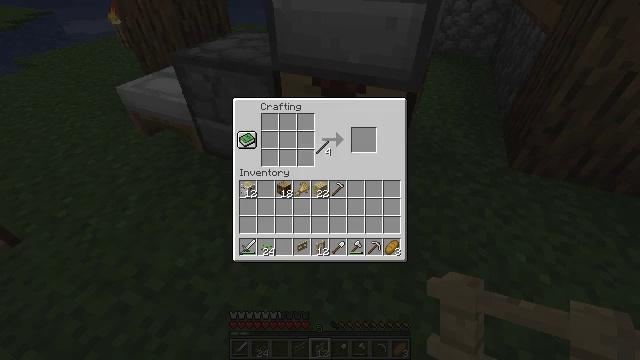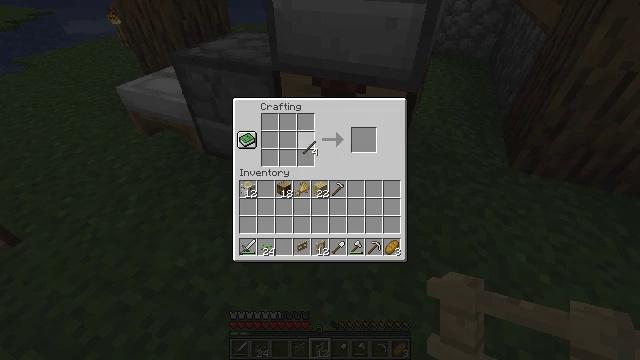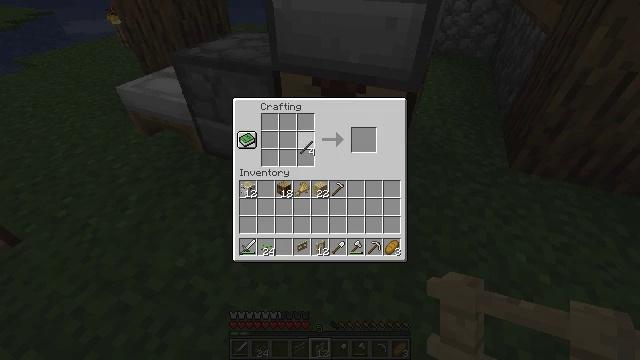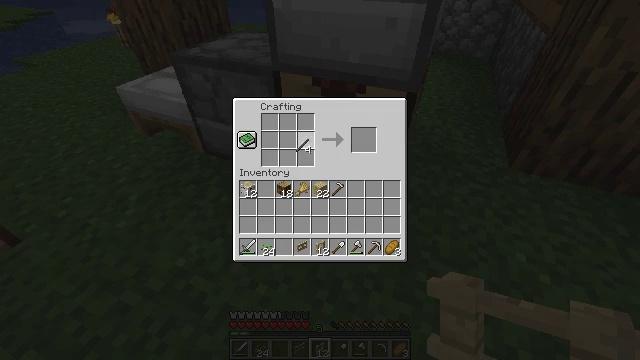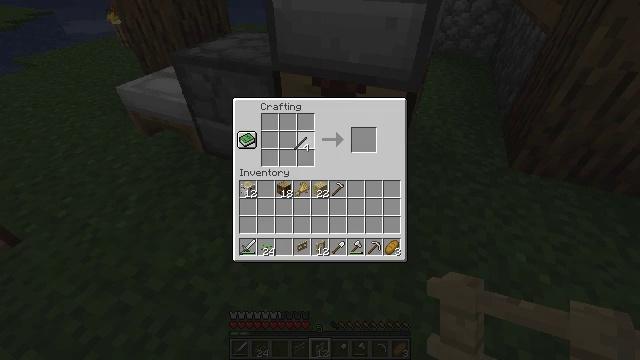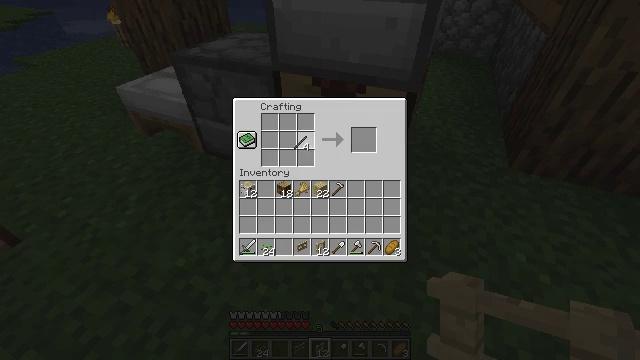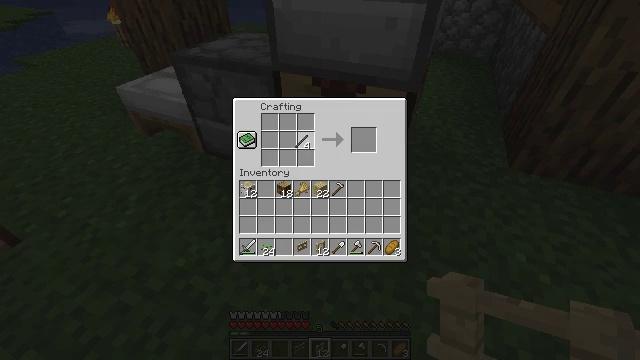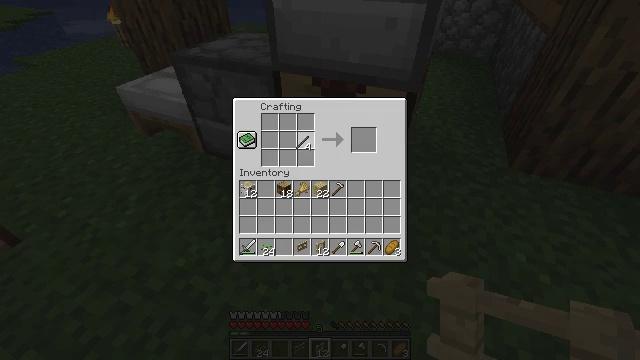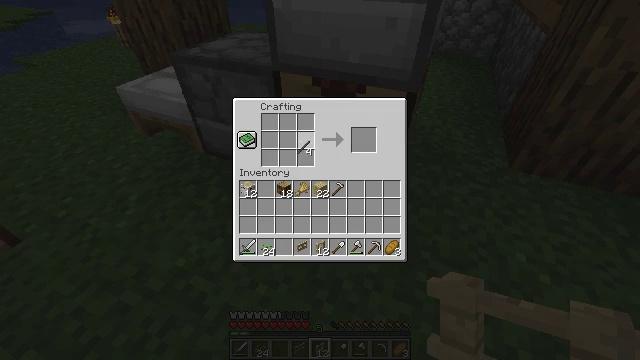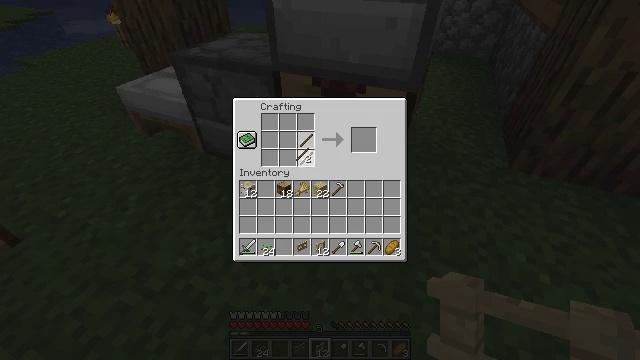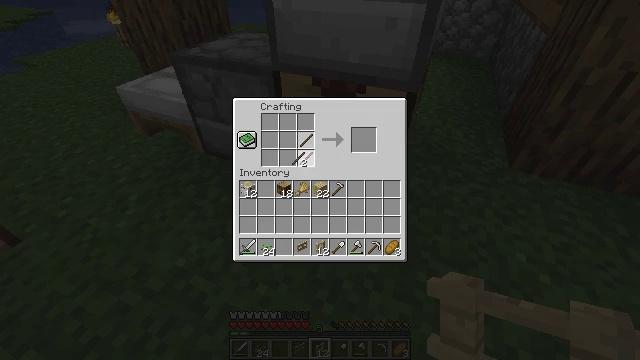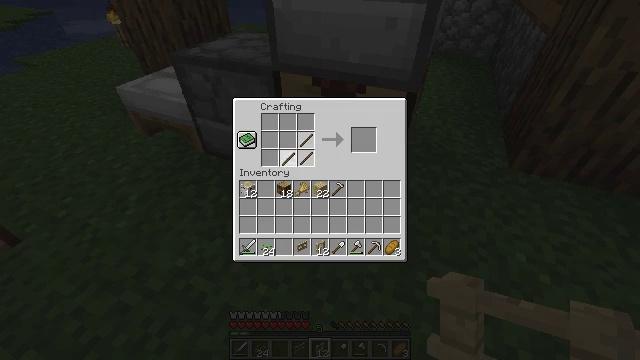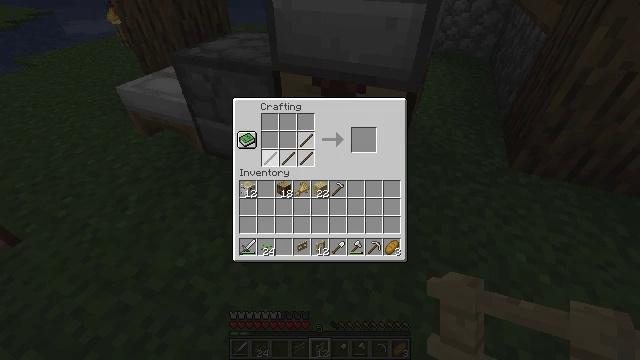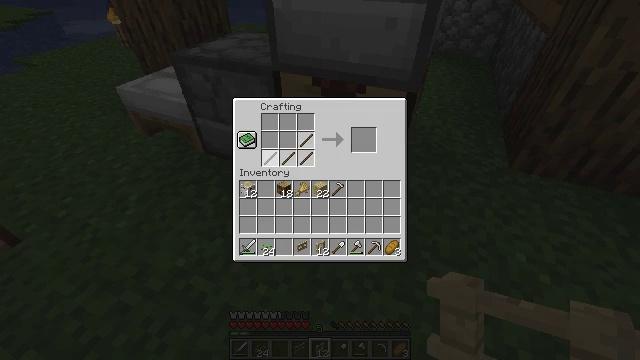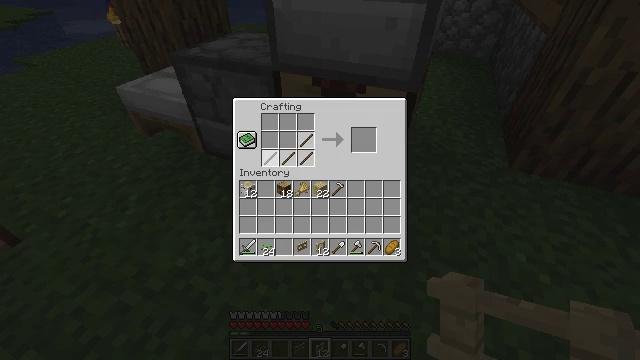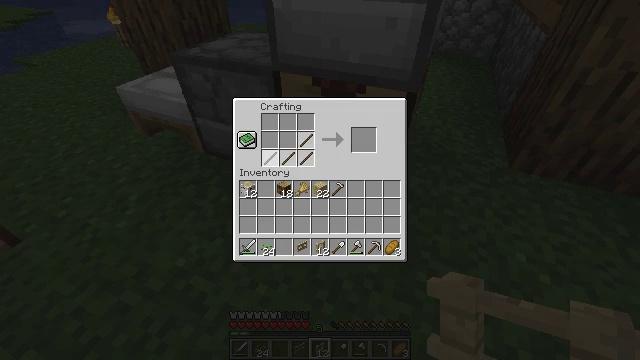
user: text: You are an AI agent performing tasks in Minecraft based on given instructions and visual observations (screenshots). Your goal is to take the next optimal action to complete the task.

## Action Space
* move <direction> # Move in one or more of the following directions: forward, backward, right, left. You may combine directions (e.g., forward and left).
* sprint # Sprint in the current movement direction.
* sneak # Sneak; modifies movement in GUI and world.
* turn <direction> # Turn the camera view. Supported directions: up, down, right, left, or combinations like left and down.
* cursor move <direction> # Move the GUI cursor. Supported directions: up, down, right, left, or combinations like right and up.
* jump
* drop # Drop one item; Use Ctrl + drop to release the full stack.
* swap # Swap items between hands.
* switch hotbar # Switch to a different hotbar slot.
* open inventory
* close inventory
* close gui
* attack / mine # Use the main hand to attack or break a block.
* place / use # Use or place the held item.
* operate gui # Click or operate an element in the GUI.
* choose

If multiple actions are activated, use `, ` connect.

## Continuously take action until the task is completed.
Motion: motion action
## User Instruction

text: Craft the birch fence gate using the crafting table.
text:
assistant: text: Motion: cursor move left, open gui
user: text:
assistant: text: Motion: no_op
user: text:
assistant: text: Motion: no_op
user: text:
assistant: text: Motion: no_op
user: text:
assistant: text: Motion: no_op
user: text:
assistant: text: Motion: no_op
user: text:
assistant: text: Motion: choose
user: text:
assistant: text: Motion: choose
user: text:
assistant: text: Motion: choose
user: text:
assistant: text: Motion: choose
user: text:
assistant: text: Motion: cursor move left, choose
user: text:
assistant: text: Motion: cursor move left, choose
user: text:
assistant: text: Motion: choose
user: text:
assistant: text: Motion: choose
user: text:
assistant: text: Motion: choose
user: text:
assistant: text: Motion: choose
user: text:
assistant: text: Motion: choose
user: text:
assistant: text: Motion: choose
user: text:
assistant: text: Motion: choose
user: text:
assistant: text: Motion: no_op
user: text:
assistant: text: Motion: no_op
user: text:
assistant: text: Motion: no_op
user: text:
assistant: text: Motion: no_op
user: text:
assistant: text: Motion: no_op
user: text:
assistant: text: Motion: no_op
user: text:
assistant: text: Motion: operate gui
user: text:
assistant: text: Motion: operate gui
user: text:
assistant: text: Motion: cursor move left and up
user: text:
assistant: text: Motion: no_op
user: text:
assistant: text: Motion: no_op